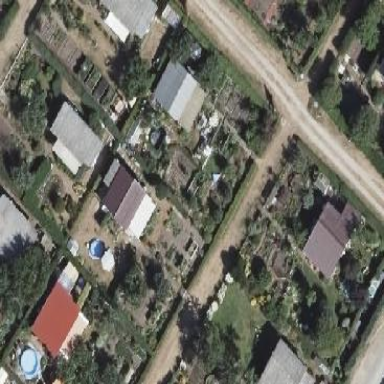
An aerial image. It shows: Plot in the allotments.